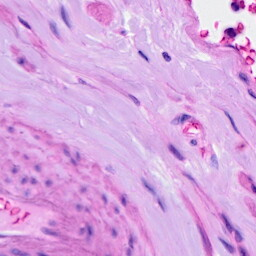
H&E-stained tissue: Ovarian